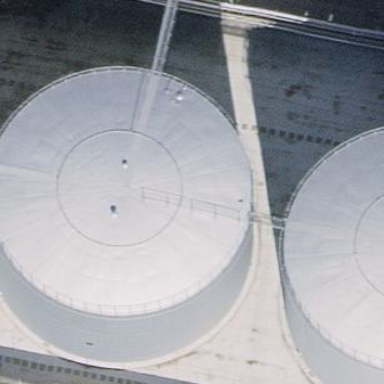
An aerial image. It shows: Storage tank building.